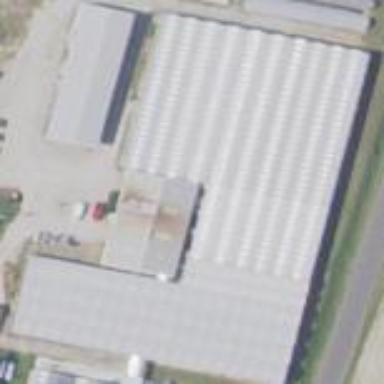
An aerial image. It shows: Greenhouse used for horticulture.